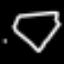
Label: diamond